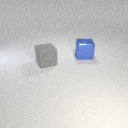
large blue metal cube to the right of large gray rubber cube